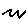
Label: zigzag